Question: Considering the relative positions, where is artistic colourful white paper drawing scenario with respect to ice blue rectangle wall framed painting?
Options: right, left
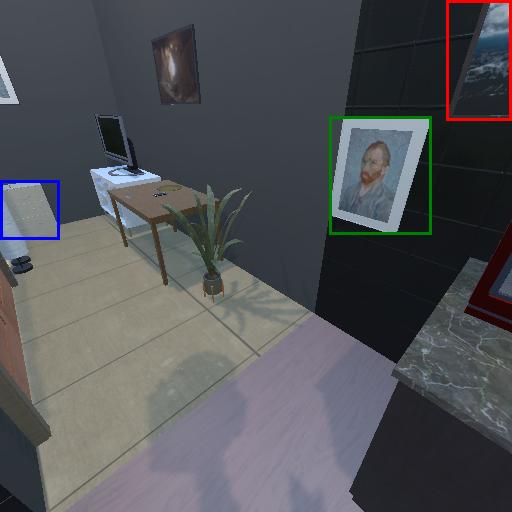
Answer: right